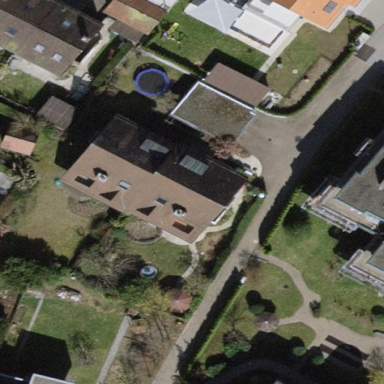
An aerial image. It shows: Building with tiled roof.